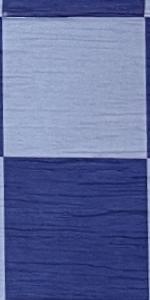
Label: Empty